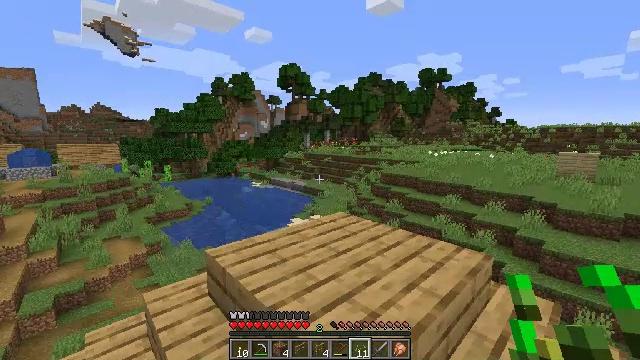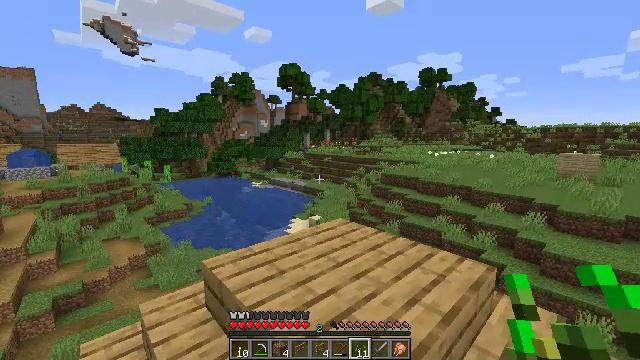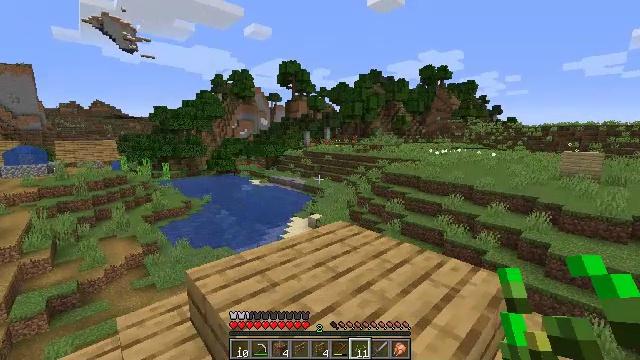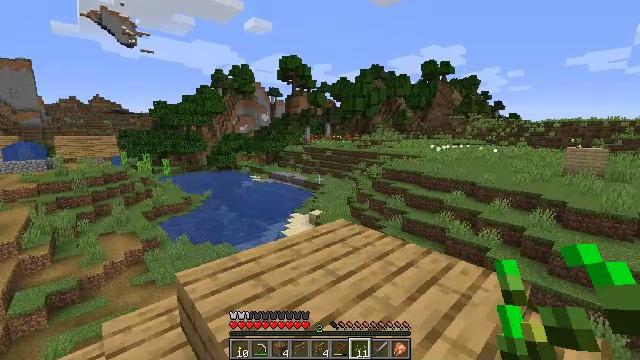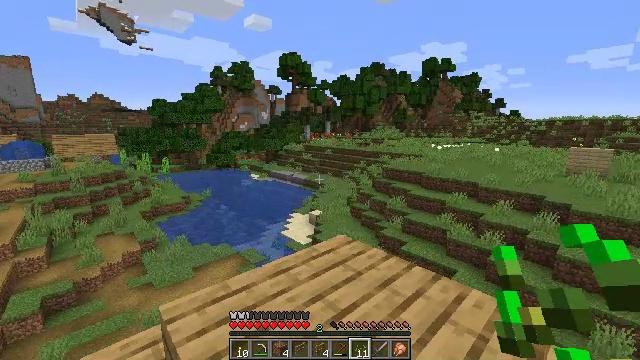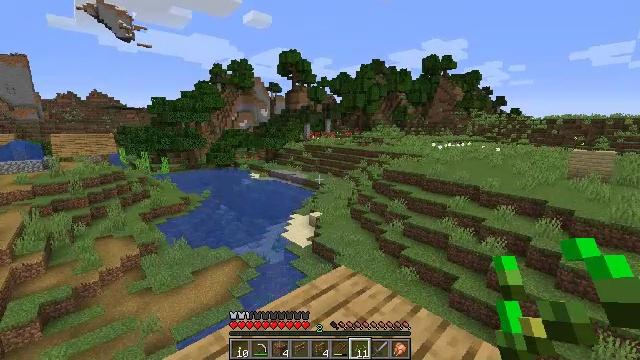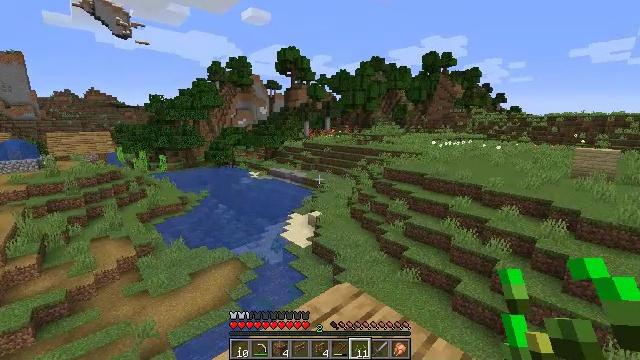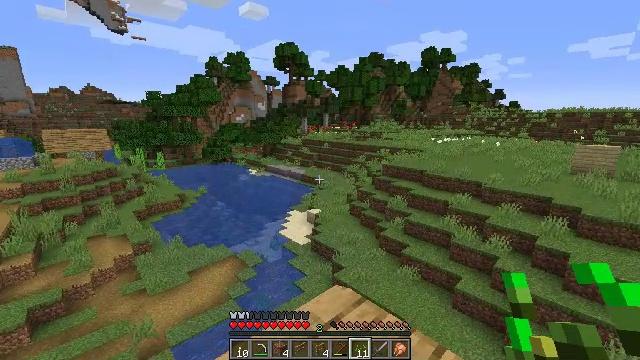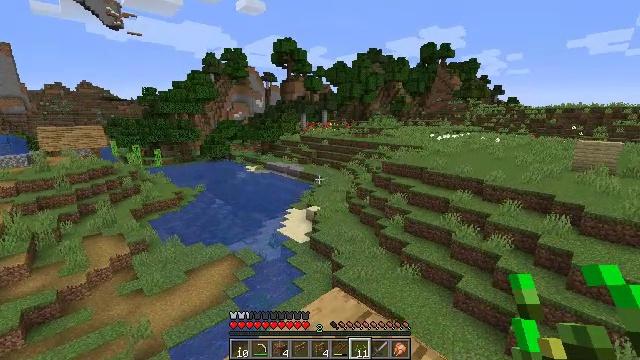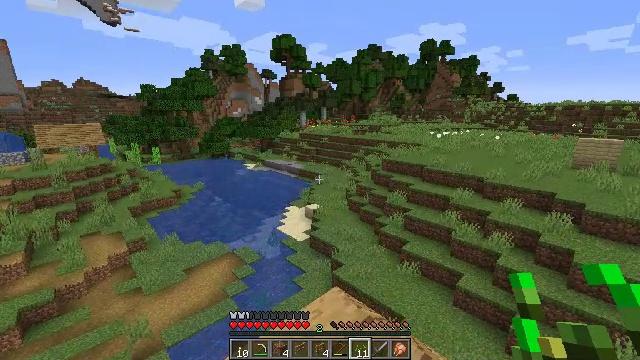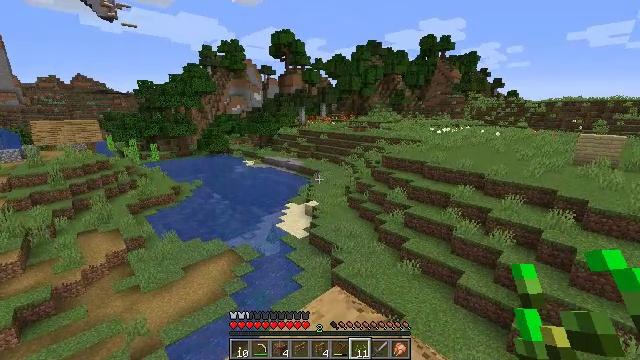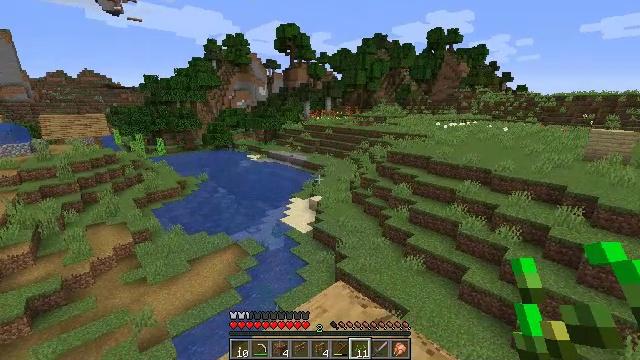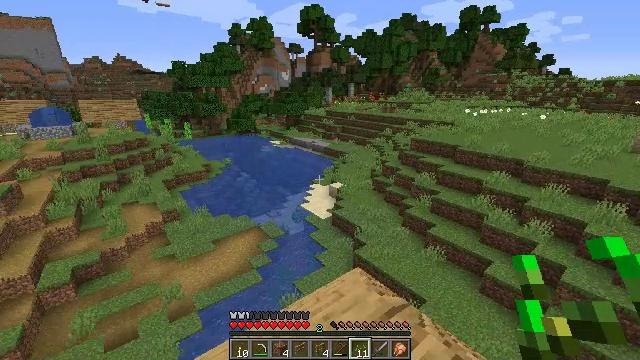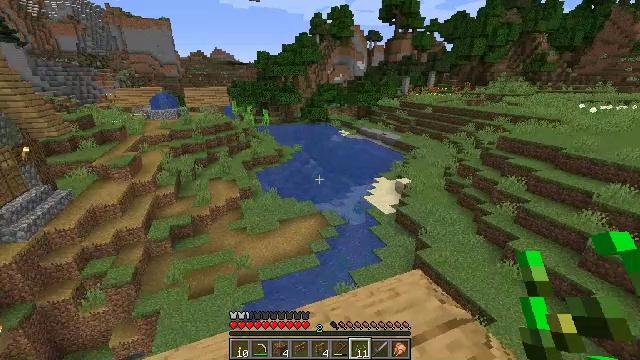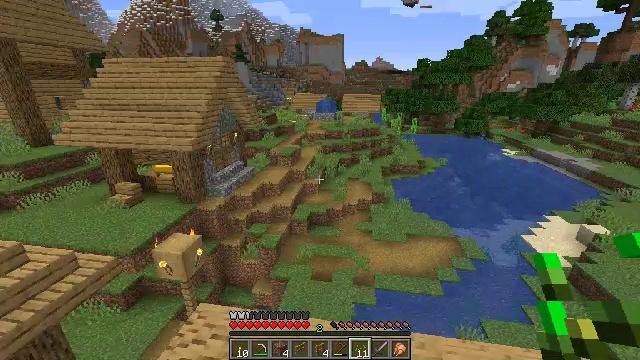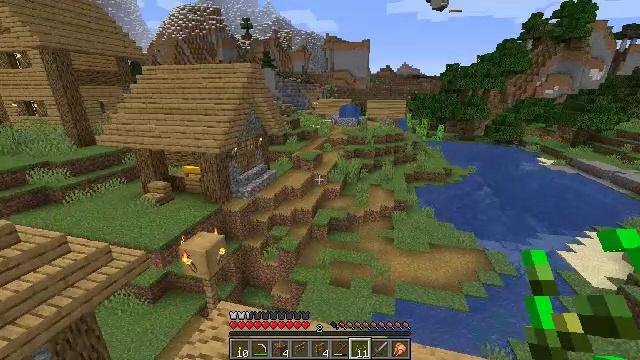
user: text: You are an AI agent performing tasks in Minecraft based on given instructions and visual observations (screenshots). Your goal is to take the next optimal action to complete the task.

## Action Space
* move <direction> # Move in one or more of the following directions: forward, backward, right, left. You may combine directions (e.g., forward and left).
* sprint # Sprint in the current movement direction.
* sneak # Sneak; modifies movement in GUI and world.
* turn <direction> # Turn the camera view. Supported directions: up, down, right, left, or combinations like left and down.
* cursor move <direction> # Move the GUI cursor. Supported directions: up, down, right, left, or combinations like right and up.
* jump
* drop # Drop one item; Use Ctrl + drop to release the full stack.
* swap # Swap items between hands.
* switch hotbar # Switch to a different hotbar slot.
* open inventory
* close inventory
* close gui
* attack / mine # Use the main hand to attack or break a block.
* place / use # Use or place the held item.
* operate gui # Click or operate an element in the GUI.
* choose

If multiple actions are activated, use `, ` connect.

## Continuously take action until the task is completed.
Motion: motion action
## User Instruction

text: Collect carrots by breaking the crop.
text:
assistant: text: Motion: move forward
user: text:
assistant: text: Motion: move forward
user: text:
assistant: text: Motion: move forward, turn down
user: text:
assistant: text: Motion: move forward
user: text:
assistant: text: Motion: move forward
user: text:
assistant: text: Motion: move forward
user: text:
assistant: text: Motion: move forward
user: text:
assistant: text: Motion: move forward
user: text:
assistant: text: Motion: no_op
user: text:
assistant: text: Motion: no_op
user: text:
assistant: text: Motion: turn left and down
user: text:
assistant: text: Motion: turn left and down
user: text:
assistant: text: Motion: turn left and down
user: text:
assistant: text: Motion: turn left and up
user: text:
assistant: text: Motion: turn left and up
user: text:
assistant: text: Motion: no_op
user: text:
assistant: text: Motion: no_op
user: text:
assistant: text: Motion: no_op
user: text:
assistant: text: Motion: no_op
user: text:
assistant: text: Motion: no_op
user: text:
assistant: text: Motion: no_op
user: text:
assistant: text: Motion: no_op
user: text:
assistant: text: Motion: no_op
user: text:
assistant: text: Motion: no_op
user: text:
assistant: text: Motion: no_op
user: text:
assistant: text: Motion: no_op
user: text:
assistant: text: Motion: no_op
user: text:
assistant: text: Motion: no_op
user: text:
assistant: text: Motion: no_op
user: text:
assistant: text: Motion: no_op